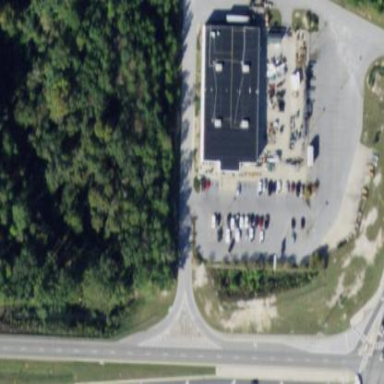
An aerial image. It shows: Retail area.